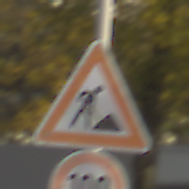
Verkehrszeichen: Arbeitsstelle
Zusatzzeichen unten: Geschwindigkeit100
Umgebung: Outdoor, Urban
Tageszeit: SunriseSunset
Wetter: PartlyCloudy
Licht: Natural
Jahreszeit: Autumn
Kontrast: HighContrast